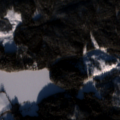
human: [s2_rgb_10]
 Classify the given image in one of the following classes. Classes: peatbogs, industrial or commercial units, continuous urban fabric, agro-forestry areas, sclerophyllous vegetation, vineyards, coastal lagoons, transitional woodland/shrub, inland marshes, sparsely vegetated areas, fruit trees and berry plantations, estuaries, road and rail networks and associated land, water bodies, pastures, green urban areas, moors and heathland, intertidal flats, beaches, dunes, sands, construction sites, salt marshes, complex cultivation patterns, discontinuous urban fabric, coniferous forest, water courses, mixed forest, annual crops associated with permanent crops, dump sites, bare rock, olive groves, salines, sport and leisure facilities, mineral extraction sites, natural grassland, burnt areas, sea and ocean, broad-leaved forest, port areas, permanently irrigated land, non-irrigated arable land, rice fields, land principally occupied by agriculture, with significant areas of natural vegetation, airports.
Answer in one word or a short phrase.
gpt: coniferous forest, mixed forest, water bodies